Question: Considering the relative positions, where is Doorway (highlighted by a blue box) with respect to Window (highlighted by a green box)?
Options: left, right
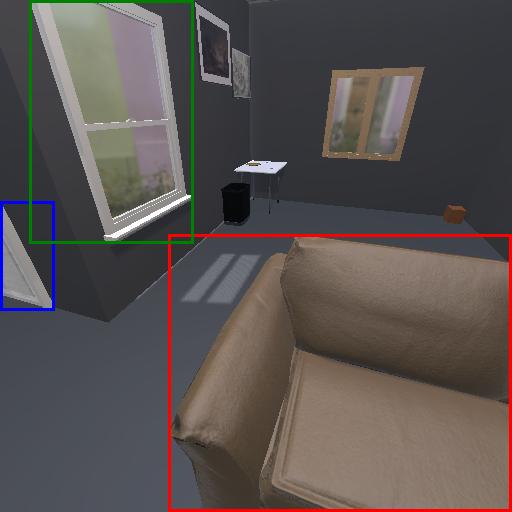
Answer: left